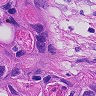
Metastatic tissue present: yes